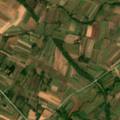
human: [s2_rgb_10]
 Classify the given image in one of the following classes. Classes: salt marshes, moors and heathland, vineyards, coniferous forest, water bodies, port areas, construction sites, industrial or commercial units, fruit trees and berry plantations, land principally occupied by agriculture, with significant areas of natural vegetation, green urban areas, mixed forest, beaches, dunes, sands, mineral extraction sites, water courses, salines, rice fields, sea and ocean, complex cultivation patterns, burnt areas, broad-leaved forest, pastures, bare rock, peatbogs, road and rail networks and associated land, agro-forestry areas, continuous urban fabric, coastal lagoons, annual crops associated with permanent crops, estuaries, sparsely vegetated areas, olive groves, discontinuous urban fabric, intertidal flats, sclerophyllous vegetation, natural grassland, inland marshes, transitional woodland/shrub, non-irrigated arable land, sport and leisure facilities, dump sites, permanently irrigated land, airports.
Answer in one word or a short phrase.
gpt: complex cultivation patterns, land principally occupied by agriculture, with significant areas of natural vegetation, transitional woodland/shrub